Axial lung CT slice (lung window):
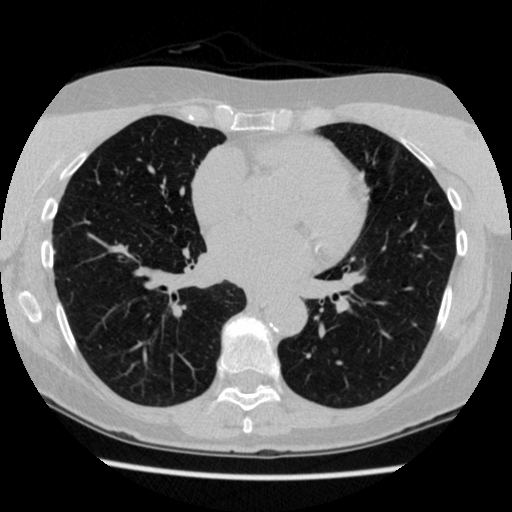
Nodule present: no